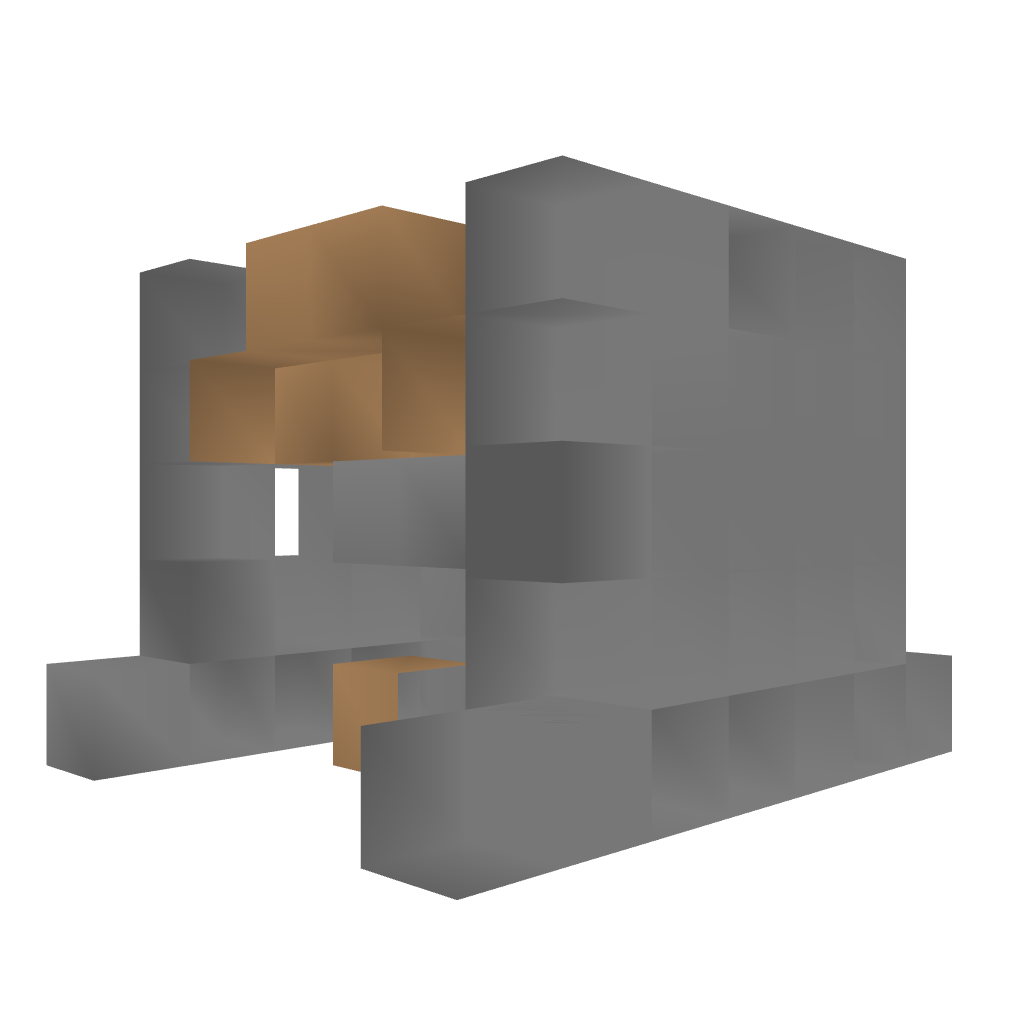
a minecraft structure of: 4 Furnaces bad low quality